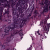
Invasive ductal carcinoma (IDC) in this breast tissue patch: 0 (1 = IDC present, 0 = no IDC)